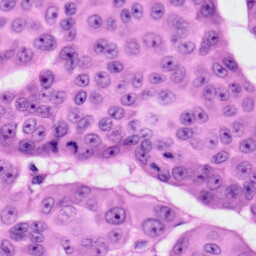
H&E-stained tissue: Skin